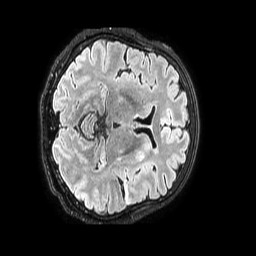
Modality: FLAIR
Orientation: axial
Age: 55
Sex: female
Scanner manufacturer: philips
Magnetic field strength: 3 T
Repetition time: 4.8 s
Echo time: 0.34 s